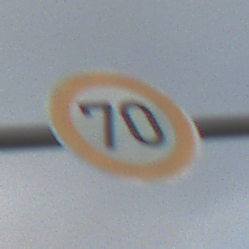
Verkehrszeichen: Geschwindigkeit70
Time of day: SunriseSunset
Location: Outdoor (RoadRail)
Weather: PartlyCloudy
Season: NotSpecified
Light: Natural